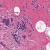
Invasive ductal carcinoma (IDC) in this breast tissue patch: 0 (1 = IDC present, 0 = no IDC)